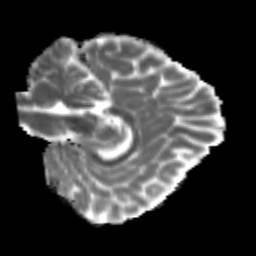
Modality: MD
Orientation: sagittal
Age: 19
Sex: female
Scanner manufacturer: siemens
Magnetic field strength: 3 T
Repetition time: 3.5 s
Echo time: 0.113 s